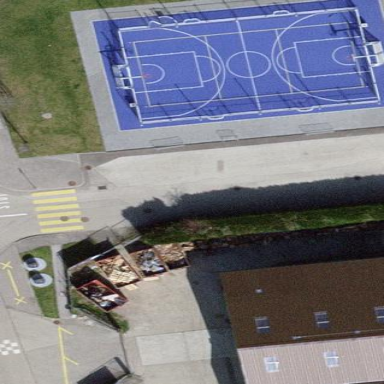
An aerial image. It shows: Building where basketball is played.